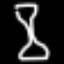
Label: hourglass